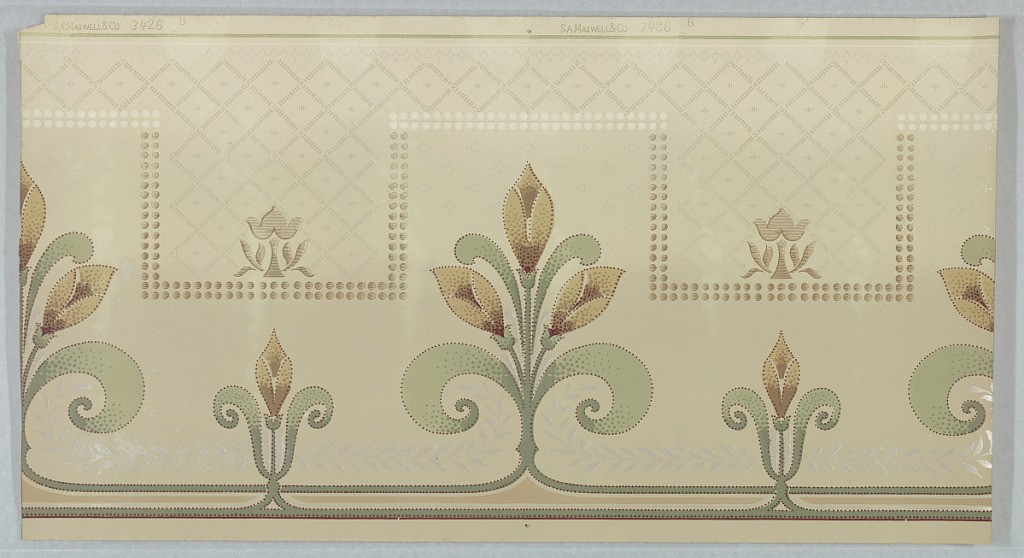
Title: Frieze
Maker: S.A. Maxwell & Co.
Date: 1905–1915
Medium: Machine-printed paper
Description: On tan ground row of small and large brownish-yellow abstract tulip with green leaves connected by plain green vine. Above, dotted border in square shape with abstract tulip, trellis background.